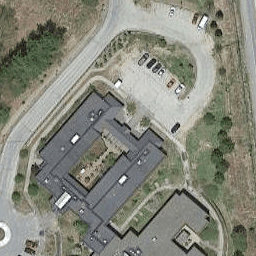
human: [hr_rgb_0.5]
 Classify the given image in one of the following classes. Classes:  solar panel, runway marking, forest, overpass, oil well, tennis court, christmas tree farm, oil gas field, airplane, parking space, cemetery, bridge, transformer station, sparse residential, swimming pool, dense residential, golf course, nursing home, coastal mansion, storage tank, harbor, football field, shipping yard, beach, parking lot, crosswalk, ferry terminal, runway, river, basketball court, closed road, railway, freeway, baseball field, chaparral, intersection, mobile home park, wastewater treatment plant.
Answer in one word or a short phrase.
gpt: nursing home